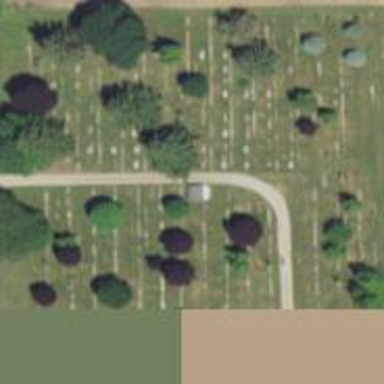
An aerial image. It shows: Cemetery.